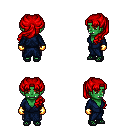
a pixel art fantasy rpg character, female body template, orc, green skin, blue robe, metal pants, red princess hairstyle, gold gloves, ghillies, four views (front, back, left, right), 2x2 character sprite sheet, small pixel art, hard edges, no anti-aliasing